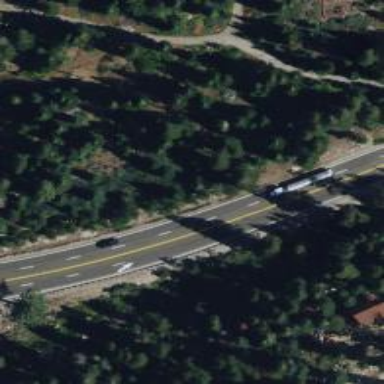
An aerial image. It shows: Asphalt road classified as trunk highway.